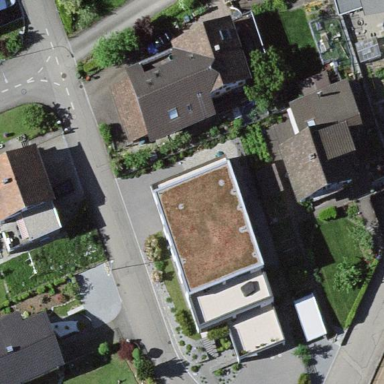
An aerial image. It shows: Detached building.